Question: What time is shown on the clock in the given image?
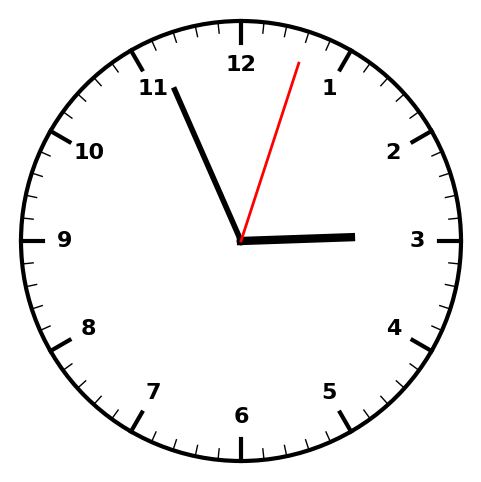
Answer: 02:56:03